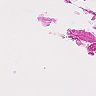
Metastatic tissue present: no